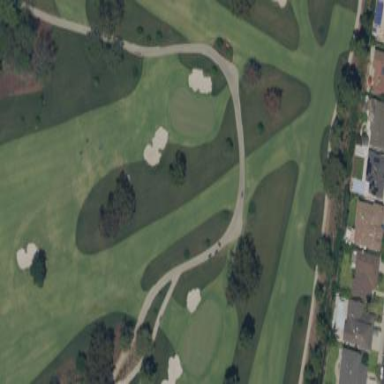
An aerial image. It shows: Golf rough area.